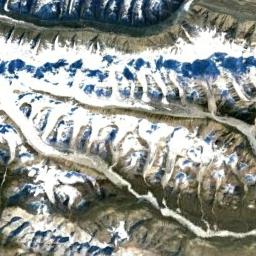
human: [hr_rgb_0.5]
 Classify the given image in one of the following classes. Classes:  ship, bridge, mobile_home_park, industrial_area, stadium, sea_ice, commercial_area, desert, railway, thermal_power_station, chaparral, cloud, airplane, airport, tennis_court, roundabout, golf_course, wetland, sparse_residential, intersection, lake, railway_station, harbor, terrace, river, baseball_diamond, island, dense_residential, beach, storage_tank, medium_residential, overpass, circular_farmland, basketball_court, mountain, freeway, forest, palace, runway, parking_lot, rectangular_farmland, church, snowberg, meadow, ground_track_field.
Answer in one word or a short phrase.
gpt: snowberg